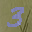
Label: 3